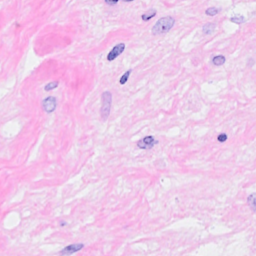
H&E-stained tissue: Breast